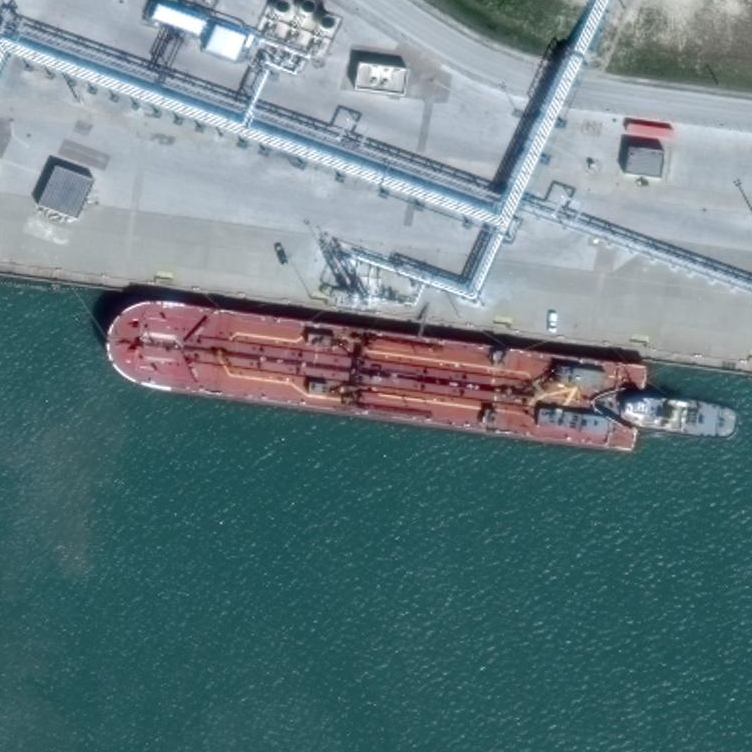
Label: Tank_ship